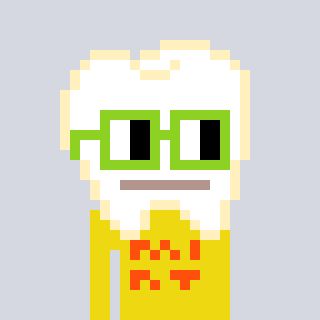
a pixel art character with square light green glasses, a tooth-shaped head and a yellow-colored body on a cool background